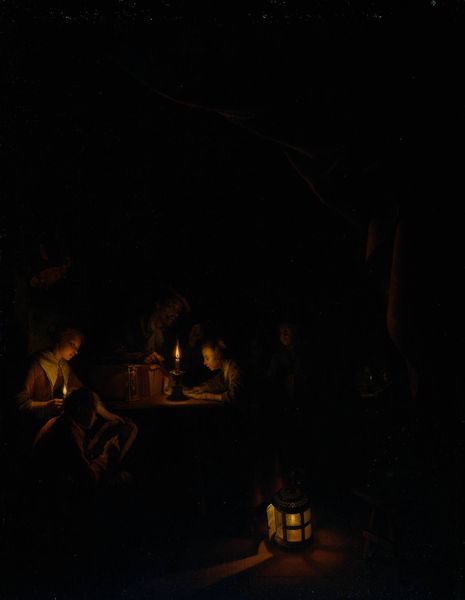
Titel: Die Nachtschule
Künstler: Gerard Dou
Standort: Amsterdam
Institution: Rijksmuseum
Schlagwörter: dunkel, feuer, gemälde, mann, schatten, frauen, gelb, menschen, mädchen, ocker, sitzen, abend, braun, damen, fenster, frau, glas, haar, hell, kleid, lampe, laterne, licht, männer, nacht, orange, profil, raum, schwarz, stuhl, tisch, weiss, zimmer, rot, tuch, beige, malerei, versammlung, bart, gesichter, profile, arm, barock, gesicht, inkarnat, mensch, bild, holland, innenraum, niederlande, vorhang, öl, boden, dunkelheit, stoff, drei, familie, kind, mutter, paar, tochter, vater, leuchte, gebeugt, höhle, arbeit, bauern, kinder, helldunkel, schlafen, düster, zwei, schule, arbeiten, figuren, angst, handarbeit, stricken, finster, lesen, kerze, maler, kerzen, leuchter, kammer, konzentriert, sticken, junge, zeigen, leuchten, schimmer, spiel, adam, flamme, buch, flammen, strahl, kiste, malen, wärme, kerzenlicht, kerzenschein, schein, kerzenleuchter, beleuchtet, beugen, öllampe, dunke, zeichnen, schreiben, romantisch, schreien, brauntöne, hunger, antlitz, lernen, gegenüber, sohn, lesende, klassisch, lese, fraune, gemütlich, gaslampe, rembrand, gemeinschaft, zwie, geheim, duster, dunekl, funke, rechnen, chiascuro, lanpe, belichtet, zieharmonika, nachtstück, de la tour, elsheimer, vornüber, paatr, männerprofil, tiefbraun, 18. jahrhundert, baumfreund, dunjek, kerzenbild, dunkelbild